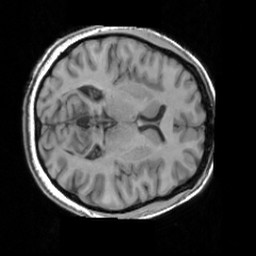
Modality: T1w
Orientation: axial
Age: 33
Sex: female
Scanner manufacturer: siemens
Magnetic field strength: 3 T
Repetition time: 1.63 s
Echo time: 0.00311 s